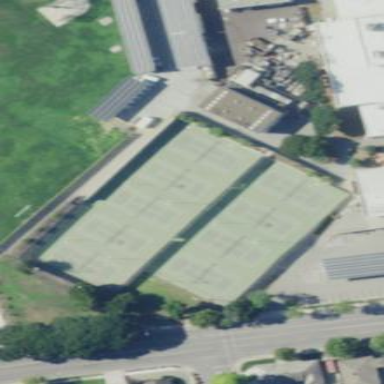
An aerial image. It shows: Chain-link fence surrounding tennis court.